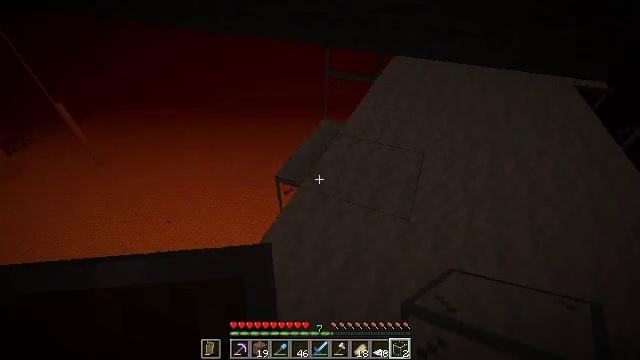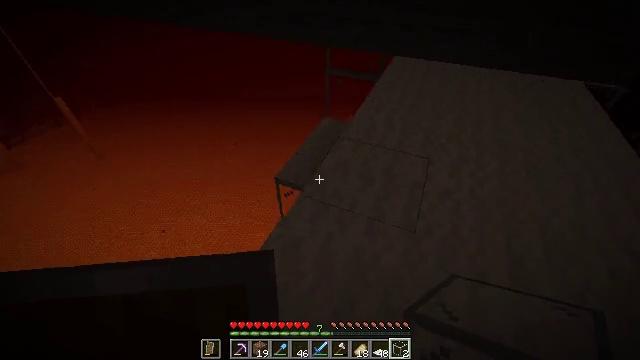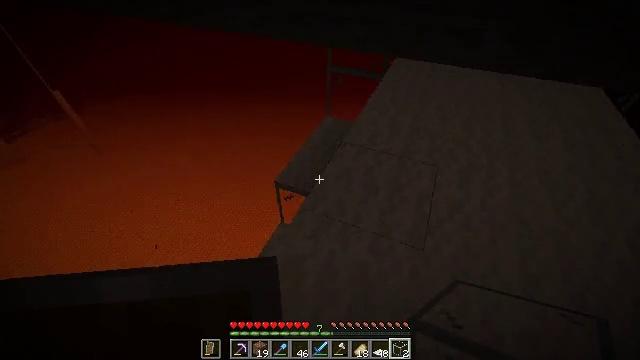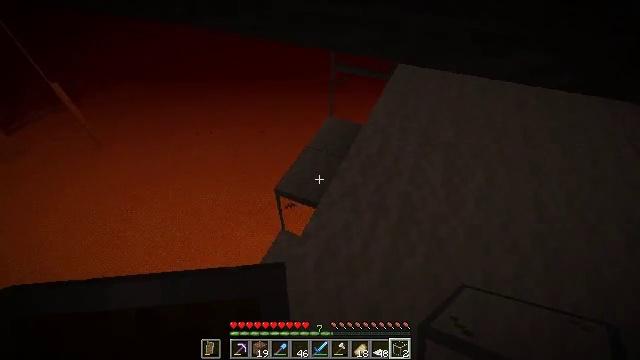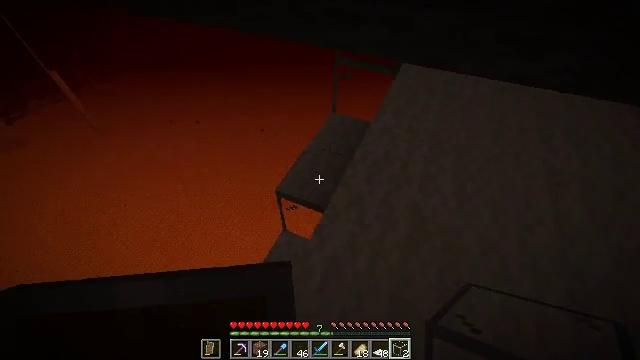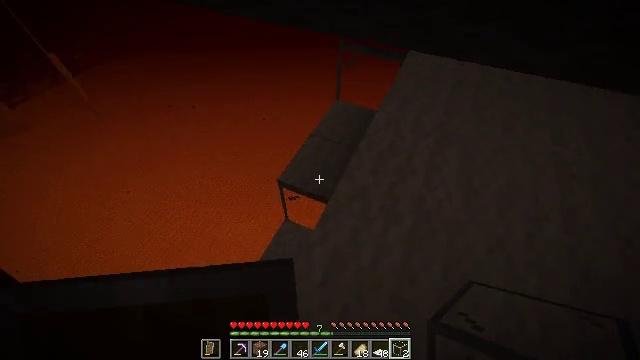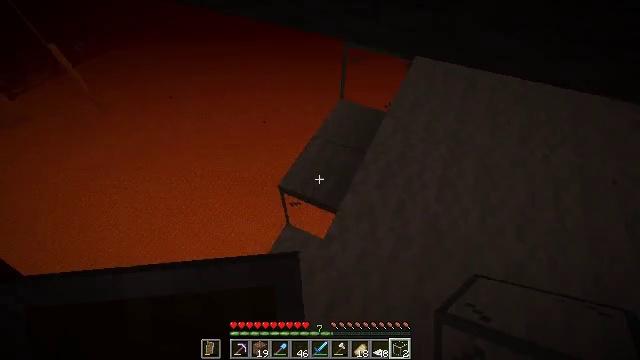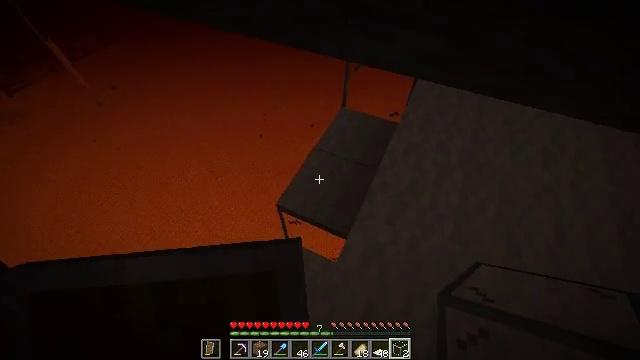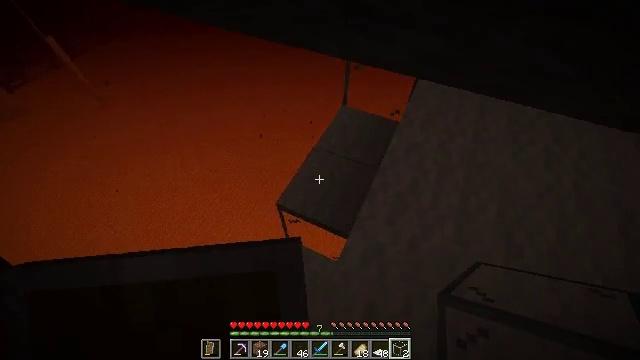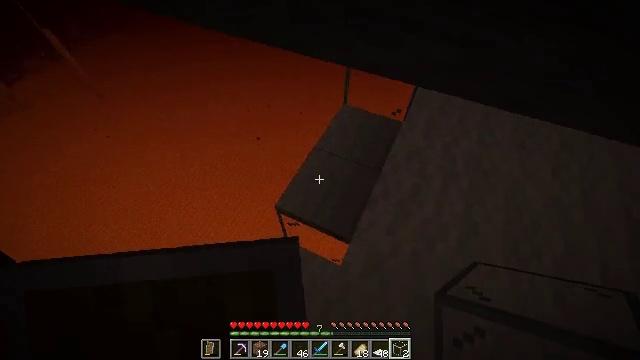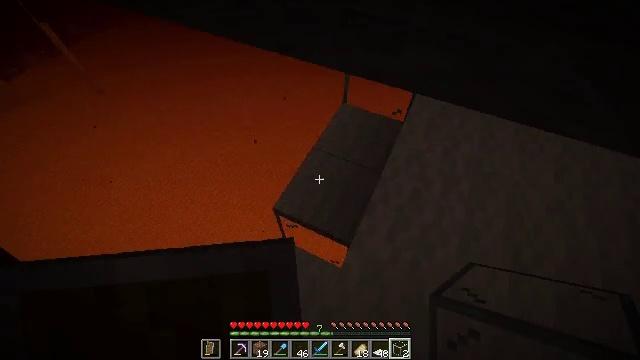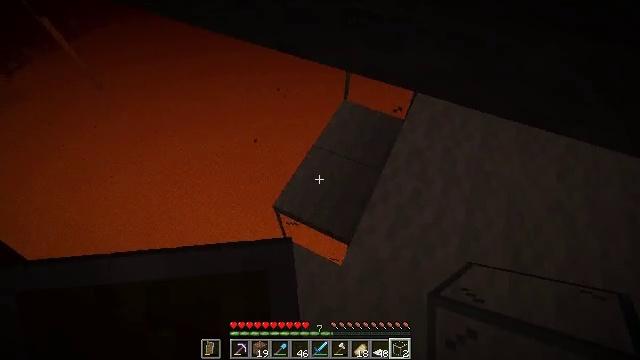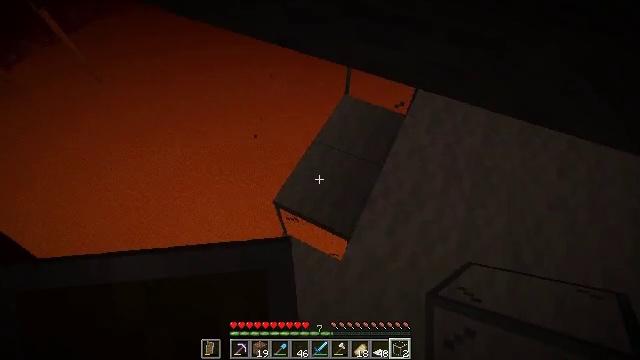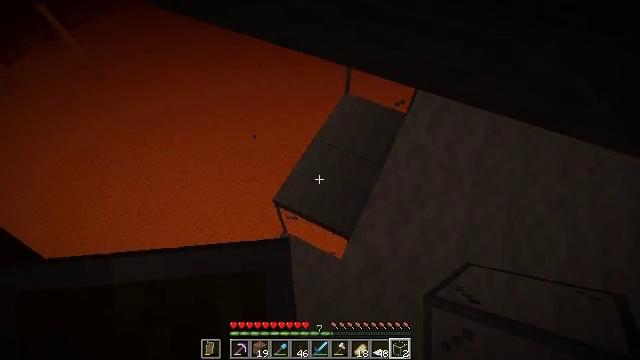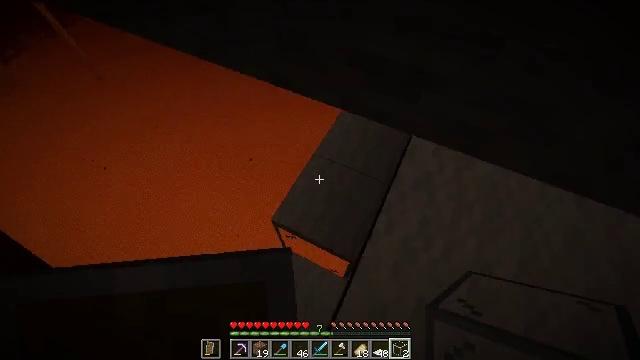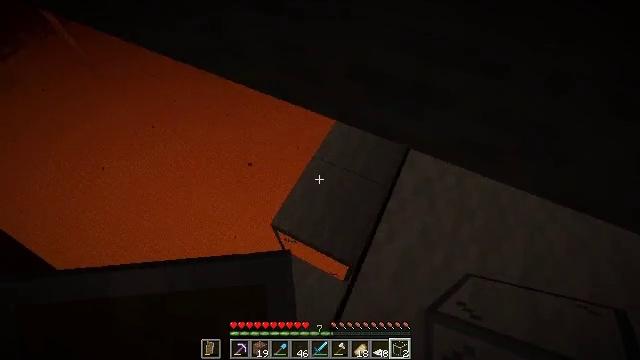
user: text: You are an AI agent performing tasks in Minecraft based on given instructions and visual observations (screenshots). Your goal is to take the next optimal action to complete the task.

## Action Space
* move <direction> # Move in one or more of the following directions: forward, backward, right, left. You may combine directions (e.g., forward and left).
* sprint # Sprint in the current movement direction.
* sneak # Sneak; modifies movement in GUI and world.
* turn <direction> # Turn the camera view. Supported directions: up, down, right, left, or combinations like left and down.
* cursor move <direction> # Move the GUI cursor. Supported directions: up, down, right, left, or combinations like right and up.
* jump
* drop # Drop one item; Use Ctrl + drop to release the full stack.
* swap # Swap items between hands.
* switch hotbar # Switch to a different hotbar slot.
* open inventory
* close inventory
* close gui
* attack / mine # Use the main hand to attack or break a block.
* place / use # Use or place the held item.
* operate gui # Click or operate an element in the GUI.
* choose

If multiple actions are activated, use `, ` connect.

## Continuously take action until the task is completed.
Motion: motion action
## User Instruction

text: Attack the wither rose to collect it.
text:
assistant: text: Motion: move forward, turn down
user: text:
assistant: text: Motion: move forward, turn down
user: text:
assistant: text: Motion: move forward, turn down
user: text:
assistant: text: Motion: move forward, turn down
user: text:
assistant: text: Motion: move forward, turn down
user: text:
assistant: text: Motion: move forward, turn down
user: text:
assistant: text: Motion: move forward
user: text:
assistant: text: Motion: no_op
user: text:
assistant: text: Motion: turn down
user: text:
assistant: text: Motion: no_op
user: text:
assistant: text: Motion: no_op
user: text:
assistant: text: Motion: turn down
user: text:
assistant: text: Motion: move forward
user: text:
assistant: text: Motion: move forward
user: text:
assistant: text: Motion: move forward
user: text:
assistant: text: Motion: move forward
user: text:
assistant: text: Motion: no_op
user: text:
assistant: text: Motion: no_op
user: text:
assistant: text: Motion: no_op
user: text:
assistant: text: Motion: no_op
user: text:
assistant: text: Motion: no_op
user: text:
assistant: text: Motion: no_op
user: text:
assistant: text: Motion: no_op
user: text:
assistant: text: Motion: no_op
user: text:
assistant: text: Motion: no_op
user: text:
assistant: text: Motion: no_op
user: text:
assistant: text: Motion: no_op
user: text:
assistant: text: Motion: move forward
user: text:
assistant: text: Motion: move forward
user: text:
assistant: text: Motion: turn right